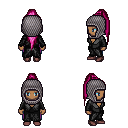
a pixel art fantasy rpg character, female body template, human, dark skin, gray robe, magenta pants, pink extra-long topknot hairstyle, chain hood, maroon shoes, four views (front, back, left, right), 2x2 character sprite sheet, small pixel art, hard edges, no anti-aliasing